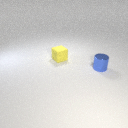
small blue metal cylinder in front of small yellow rubber cube